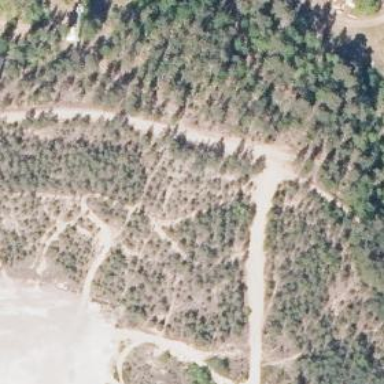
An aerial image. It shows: Path with excellent trail visibility.